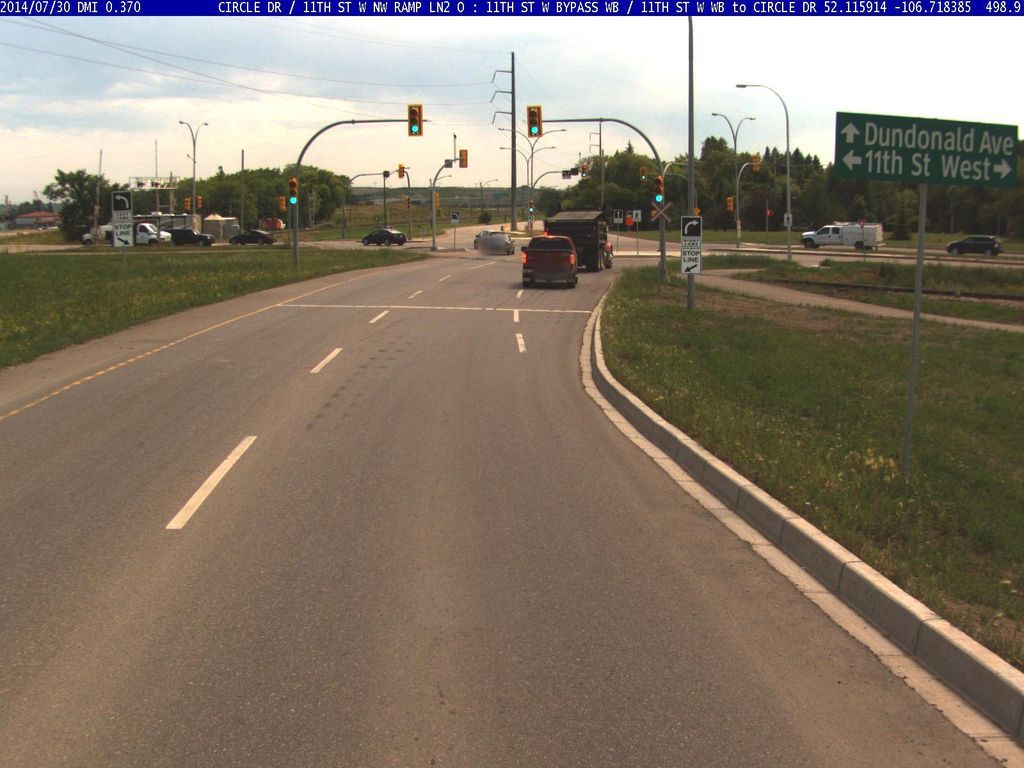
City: saskatoon